Question:
i have been read some similar questions on Stackoverflow but cannot make it works correctly
Here is my WebBrowser XAML code
'''
<phone:WebBrowser Name="webBrowser"
ScriptNotify="webBrowser_ScriptNotify"
IsScriptEnabled="True"
Margin="0"
Background="Transparent"
HorizontalAlignment="Stretch"
VerticalAlignment="Stretch">
'''
and Application Bar in code
'''
void BuildAppBar()
{
ApplicationBar = new ApplicationBar();
ApplicationBar.Mode = ApplicationBarMode.Minimized;
...
}
'''
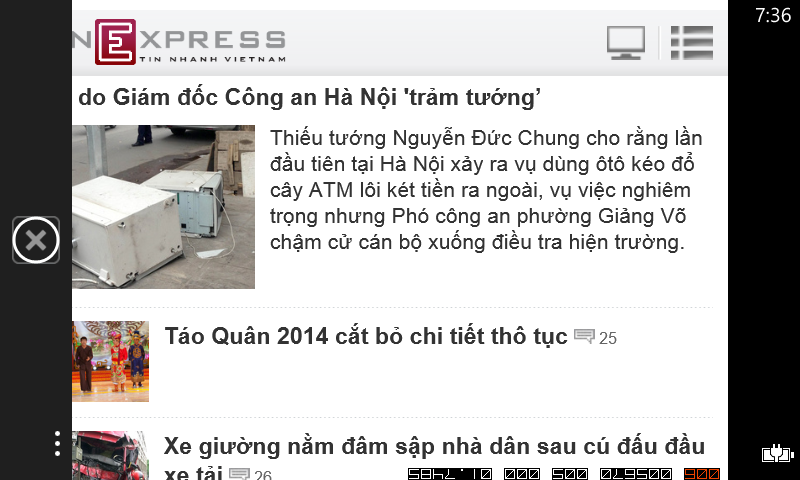
Answer: This happens when you have set the Mode Property of 'ApplicationBar' to 'Minimized' (i don't know why), so what you can do is to use 'OrientationChanged' event of the page to set the Mode Property:
'''
private void PhoneApplicationPage_OrientationChanged(object sender, OrientationChangedEventArgs e)
{
if (e.Orientation == PageOrientation.PortraitUp)
{
this.ApplicationBar.Mode = ApplicationBarMode.Minimized;
}
else
{
this.ApplicationBar.Mode = ApplicationBarMode.Default;
}
}
'''